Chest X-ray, PA view. Patient: 46 years old, sex F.
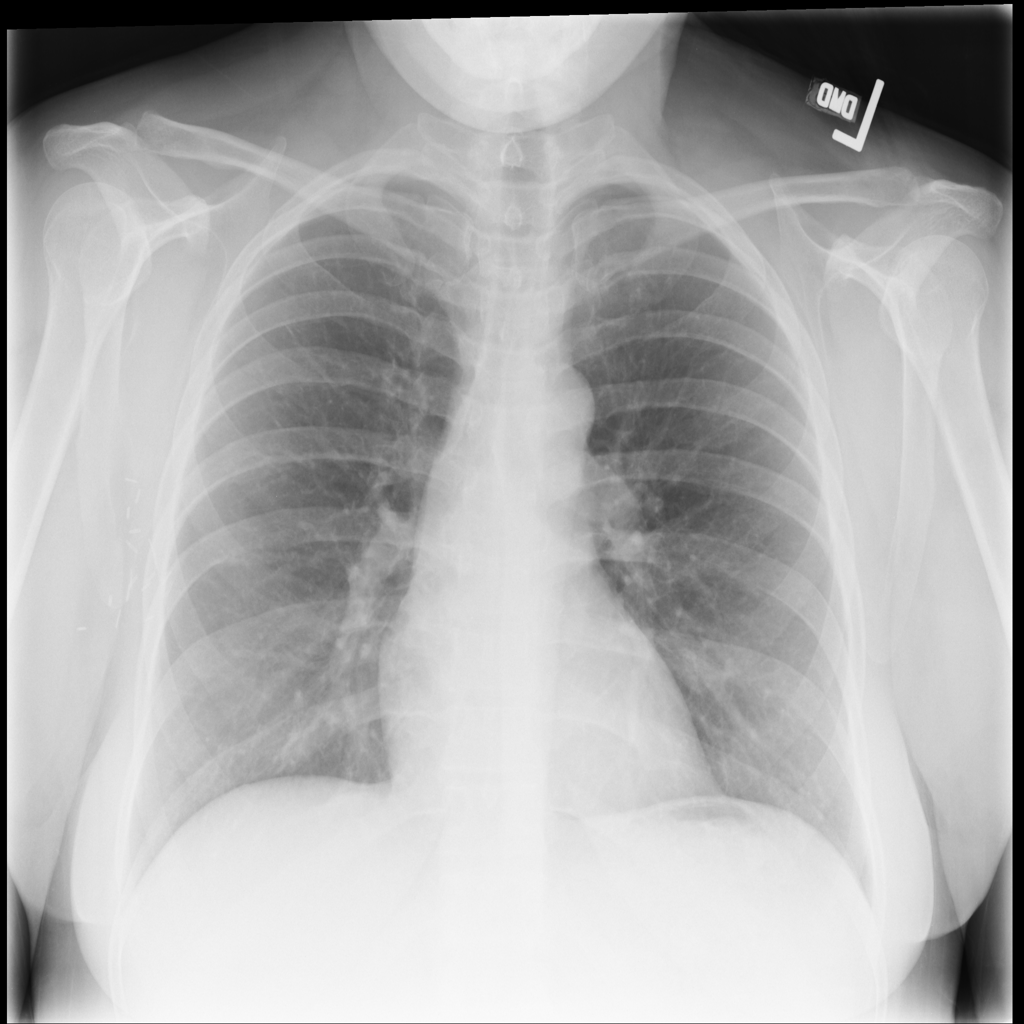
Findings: No Finding